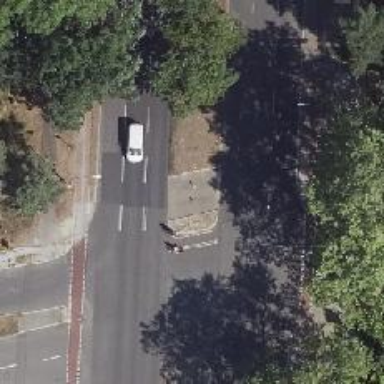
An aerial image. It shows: Footway with crossing that has island.